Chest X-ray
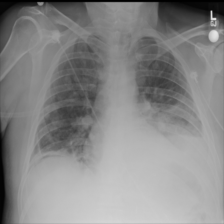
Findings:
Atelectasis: positive
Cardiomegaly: negative
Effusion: negative
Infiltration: negative
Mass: positive
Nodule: negative
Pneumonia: negative
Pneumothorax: negative
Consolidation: negative
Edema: negative
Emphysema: negative
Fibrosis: negative
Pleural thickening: negative
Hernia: negative